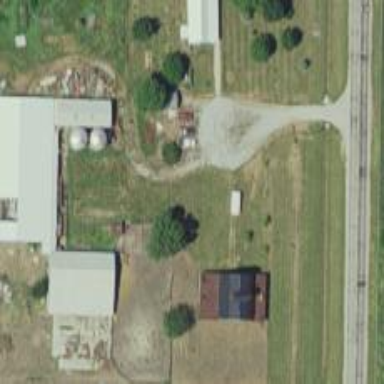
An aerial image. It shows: Farmyard area.